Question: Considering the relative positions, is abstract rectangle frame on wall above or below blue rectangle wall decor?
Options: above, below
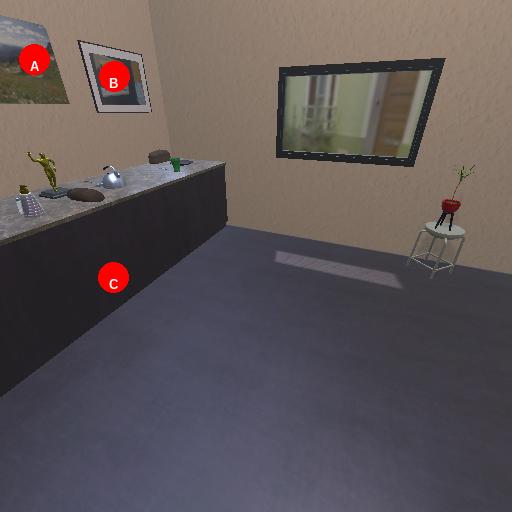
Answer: above